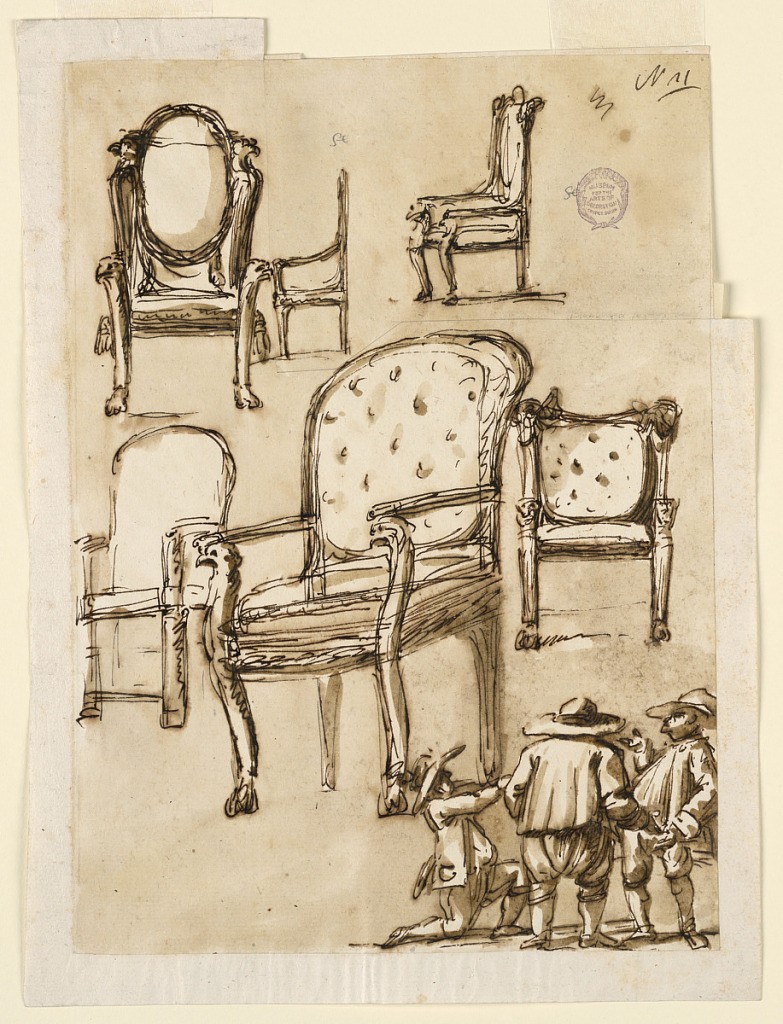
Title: Chairs
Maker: Giuseppe Barberi, Italian, 1746–1809
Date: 1780–1790
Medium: Pen and brown ink, brush and brown wash on off-white laid paper, lined
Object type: Drawing
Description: Various views of upholstered armchair with clawfoot. Below, three men conversing.